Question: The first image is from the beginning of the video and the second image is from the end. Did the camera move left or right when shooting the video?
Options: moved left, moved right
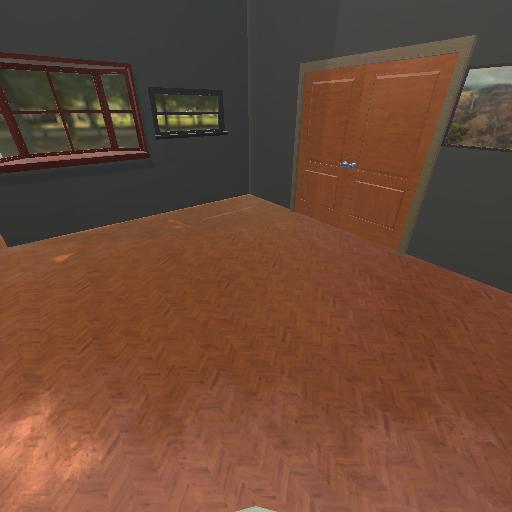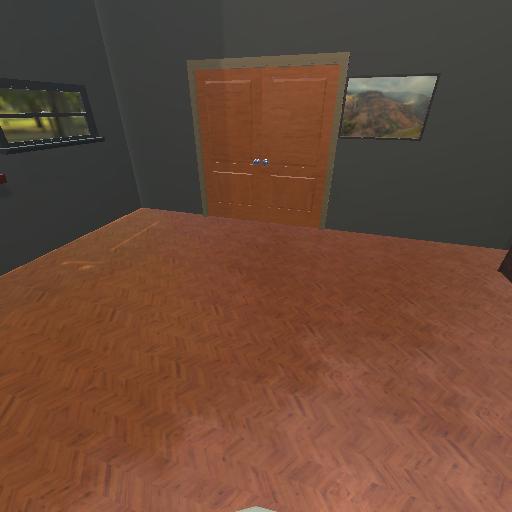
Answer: moved left